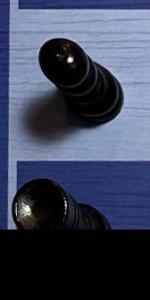
Label: Rook_Black